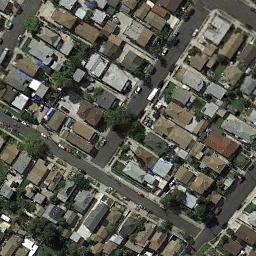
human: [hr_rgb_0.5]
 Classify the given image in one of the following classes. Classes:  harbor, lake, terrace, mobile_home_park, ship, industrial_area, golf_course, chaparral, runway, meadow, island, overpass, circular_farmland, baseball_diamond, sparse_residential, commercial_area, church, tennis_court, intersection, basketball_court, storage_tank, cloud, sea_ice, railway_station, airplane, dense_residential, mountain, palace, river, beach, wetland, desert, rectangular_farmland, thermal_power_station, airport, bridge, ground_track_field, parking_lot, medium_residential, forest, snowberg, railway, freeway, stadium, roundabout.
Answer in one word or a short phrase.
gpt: dense_residential